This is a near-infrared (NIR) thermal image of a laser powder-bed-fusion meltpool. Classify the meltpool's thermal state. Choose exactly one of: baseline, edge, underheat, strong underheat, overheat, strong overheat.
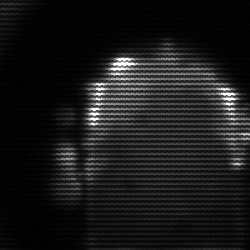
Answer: baseline